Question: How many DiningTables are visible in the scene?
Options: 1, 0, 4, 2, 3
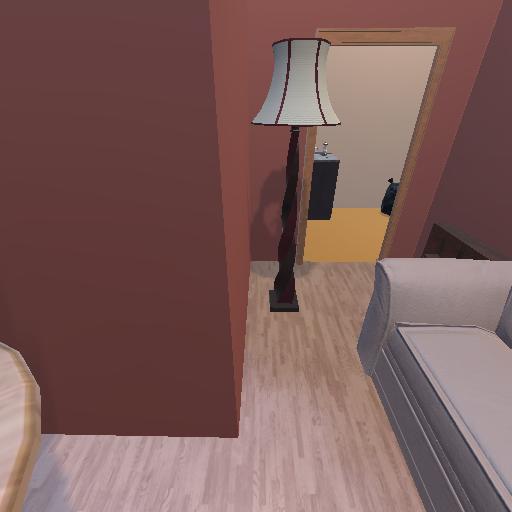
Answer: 1